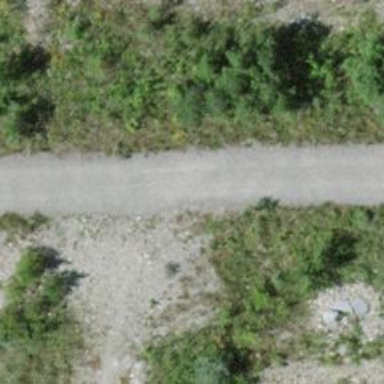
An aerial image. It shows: Track road with cobblestone surface passing through embankment.